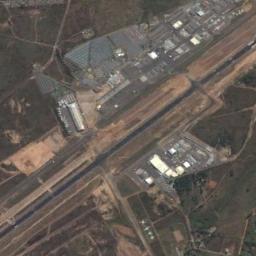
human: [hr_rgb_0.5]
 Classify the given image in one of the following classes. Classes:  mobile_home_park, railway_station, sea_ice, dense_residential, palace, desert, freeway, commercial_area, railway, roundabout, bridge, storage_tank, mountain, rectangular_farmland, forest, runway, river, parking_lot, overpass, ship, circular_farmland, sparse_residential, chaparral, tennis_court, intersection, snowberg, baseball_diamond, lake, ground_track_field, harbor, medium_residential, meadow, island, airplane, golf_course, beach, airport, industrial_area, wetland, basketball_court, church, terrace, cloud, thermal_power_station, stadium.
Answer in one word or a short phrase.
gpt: airport